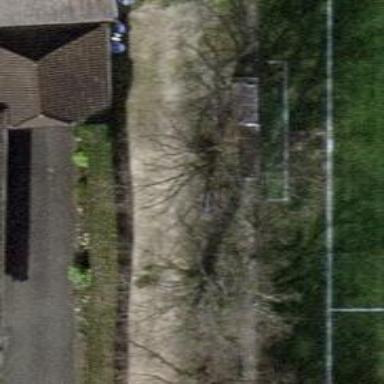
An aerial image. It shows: Evergreen needle-leaved tree.